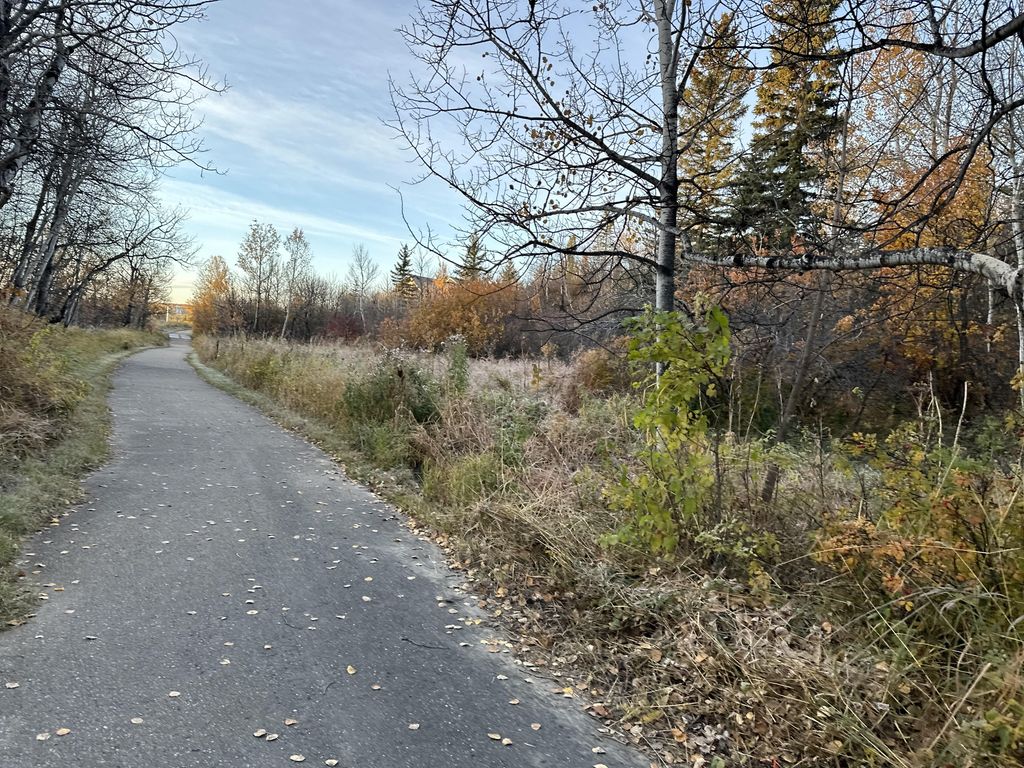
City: calgary